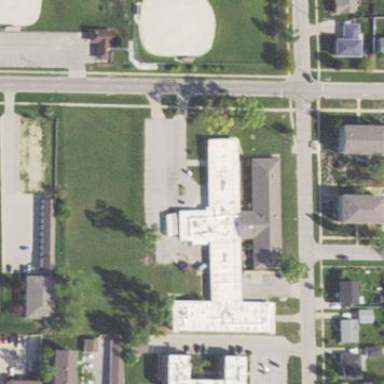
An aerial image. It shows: Nursing home building.